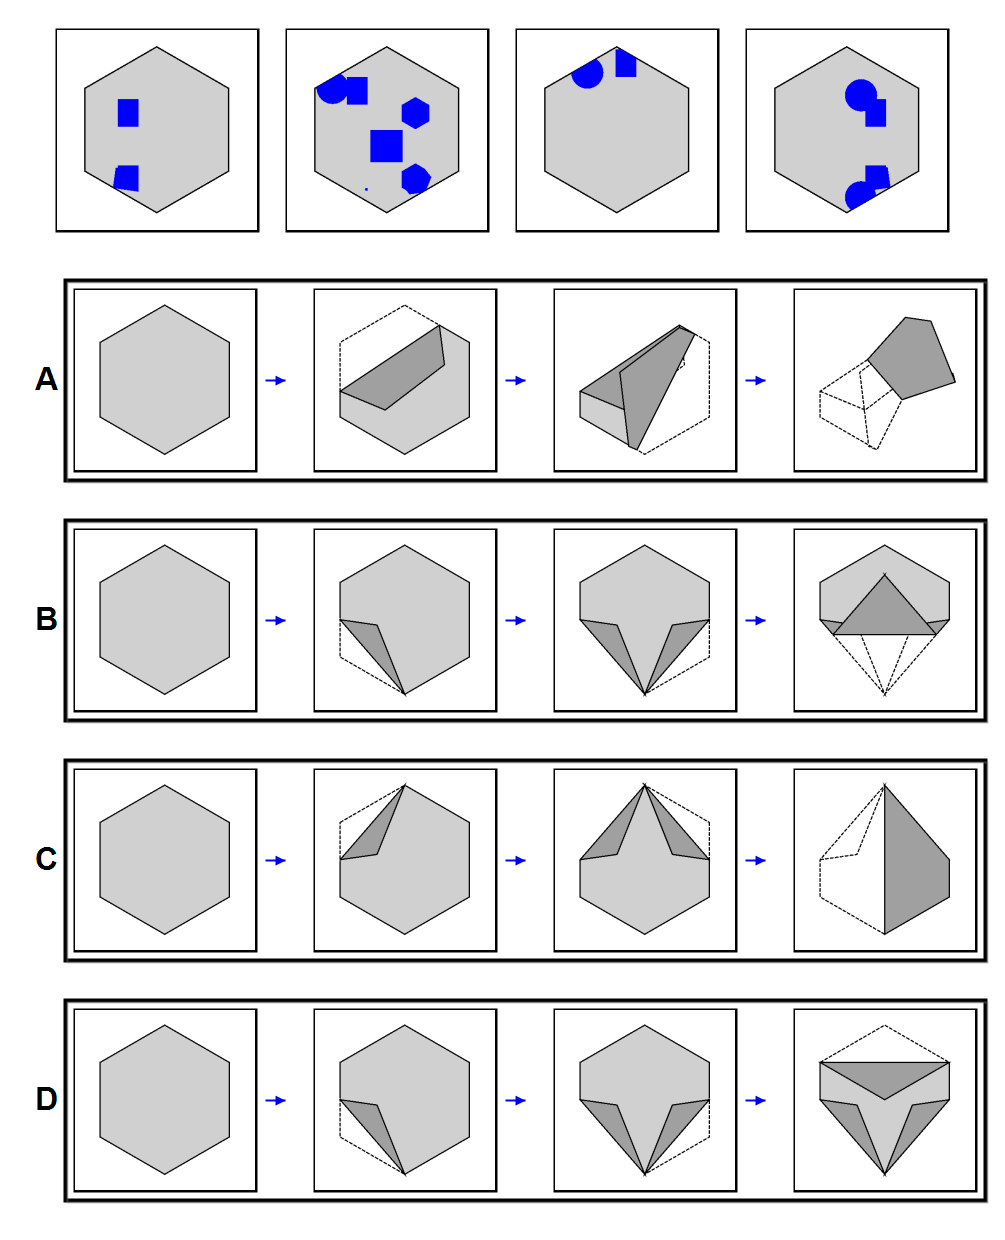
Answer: B